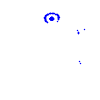
Particle: electron